Question: I have two questions:
1. I have created one DB table in which a column name TIME specified as 'time(7)' (i.e. '00:00:00') data type. When I import the data from SQL to Excel, time is getting formatted in '00:00:00.<PHONE>' format. Could anyone help on this why it is doing so.

2. When I correct the data format, save my file as CSV and trying to update data with SQL Import & Export Data, I still have to manually charge the format of TIME column in advance properties of source data to database time. Any solution so I do not have to do it every time.
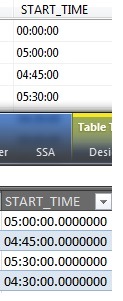
Answer: 1. time(7) - 7 is the fractional seconds precision. time(0) is 00:00:00
So by defining it as time(7) you're getting the extra .<PHONE> that you don't want. Try CASTing to time(0) and it should remove everything after the decimal point.